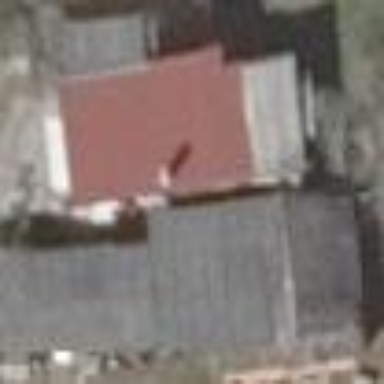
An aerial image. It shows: Flat roof building with grey roof.